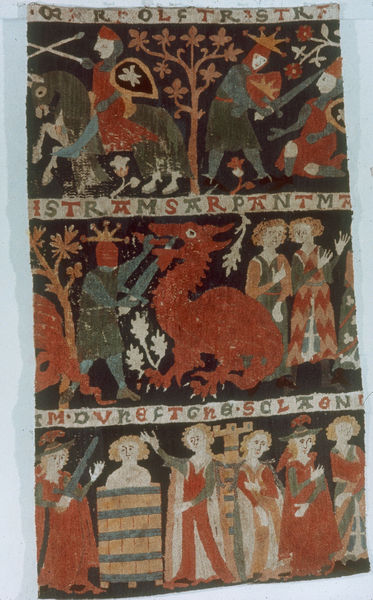
Titel: Tristan-Teppich II
Institution: Wienhausen, Kloster
Schlagwörter: baum, feder, hand, kampf, umhang, gelb, grün, hut, rose, rot, teppich, bibel, johannes, stehen, hände, öl, mantel, drei, personen, krone, bäumchen, schrift, figuren, schwert, text, fass, mittelalter, eiche, eichenblatt, zipfel, textil, drache, martyrium